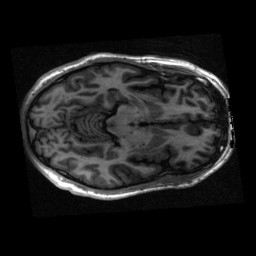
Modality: T1w
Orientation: axial